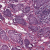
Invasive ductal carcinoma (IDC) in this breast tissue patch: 1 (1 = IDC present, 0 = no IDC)